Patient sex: M
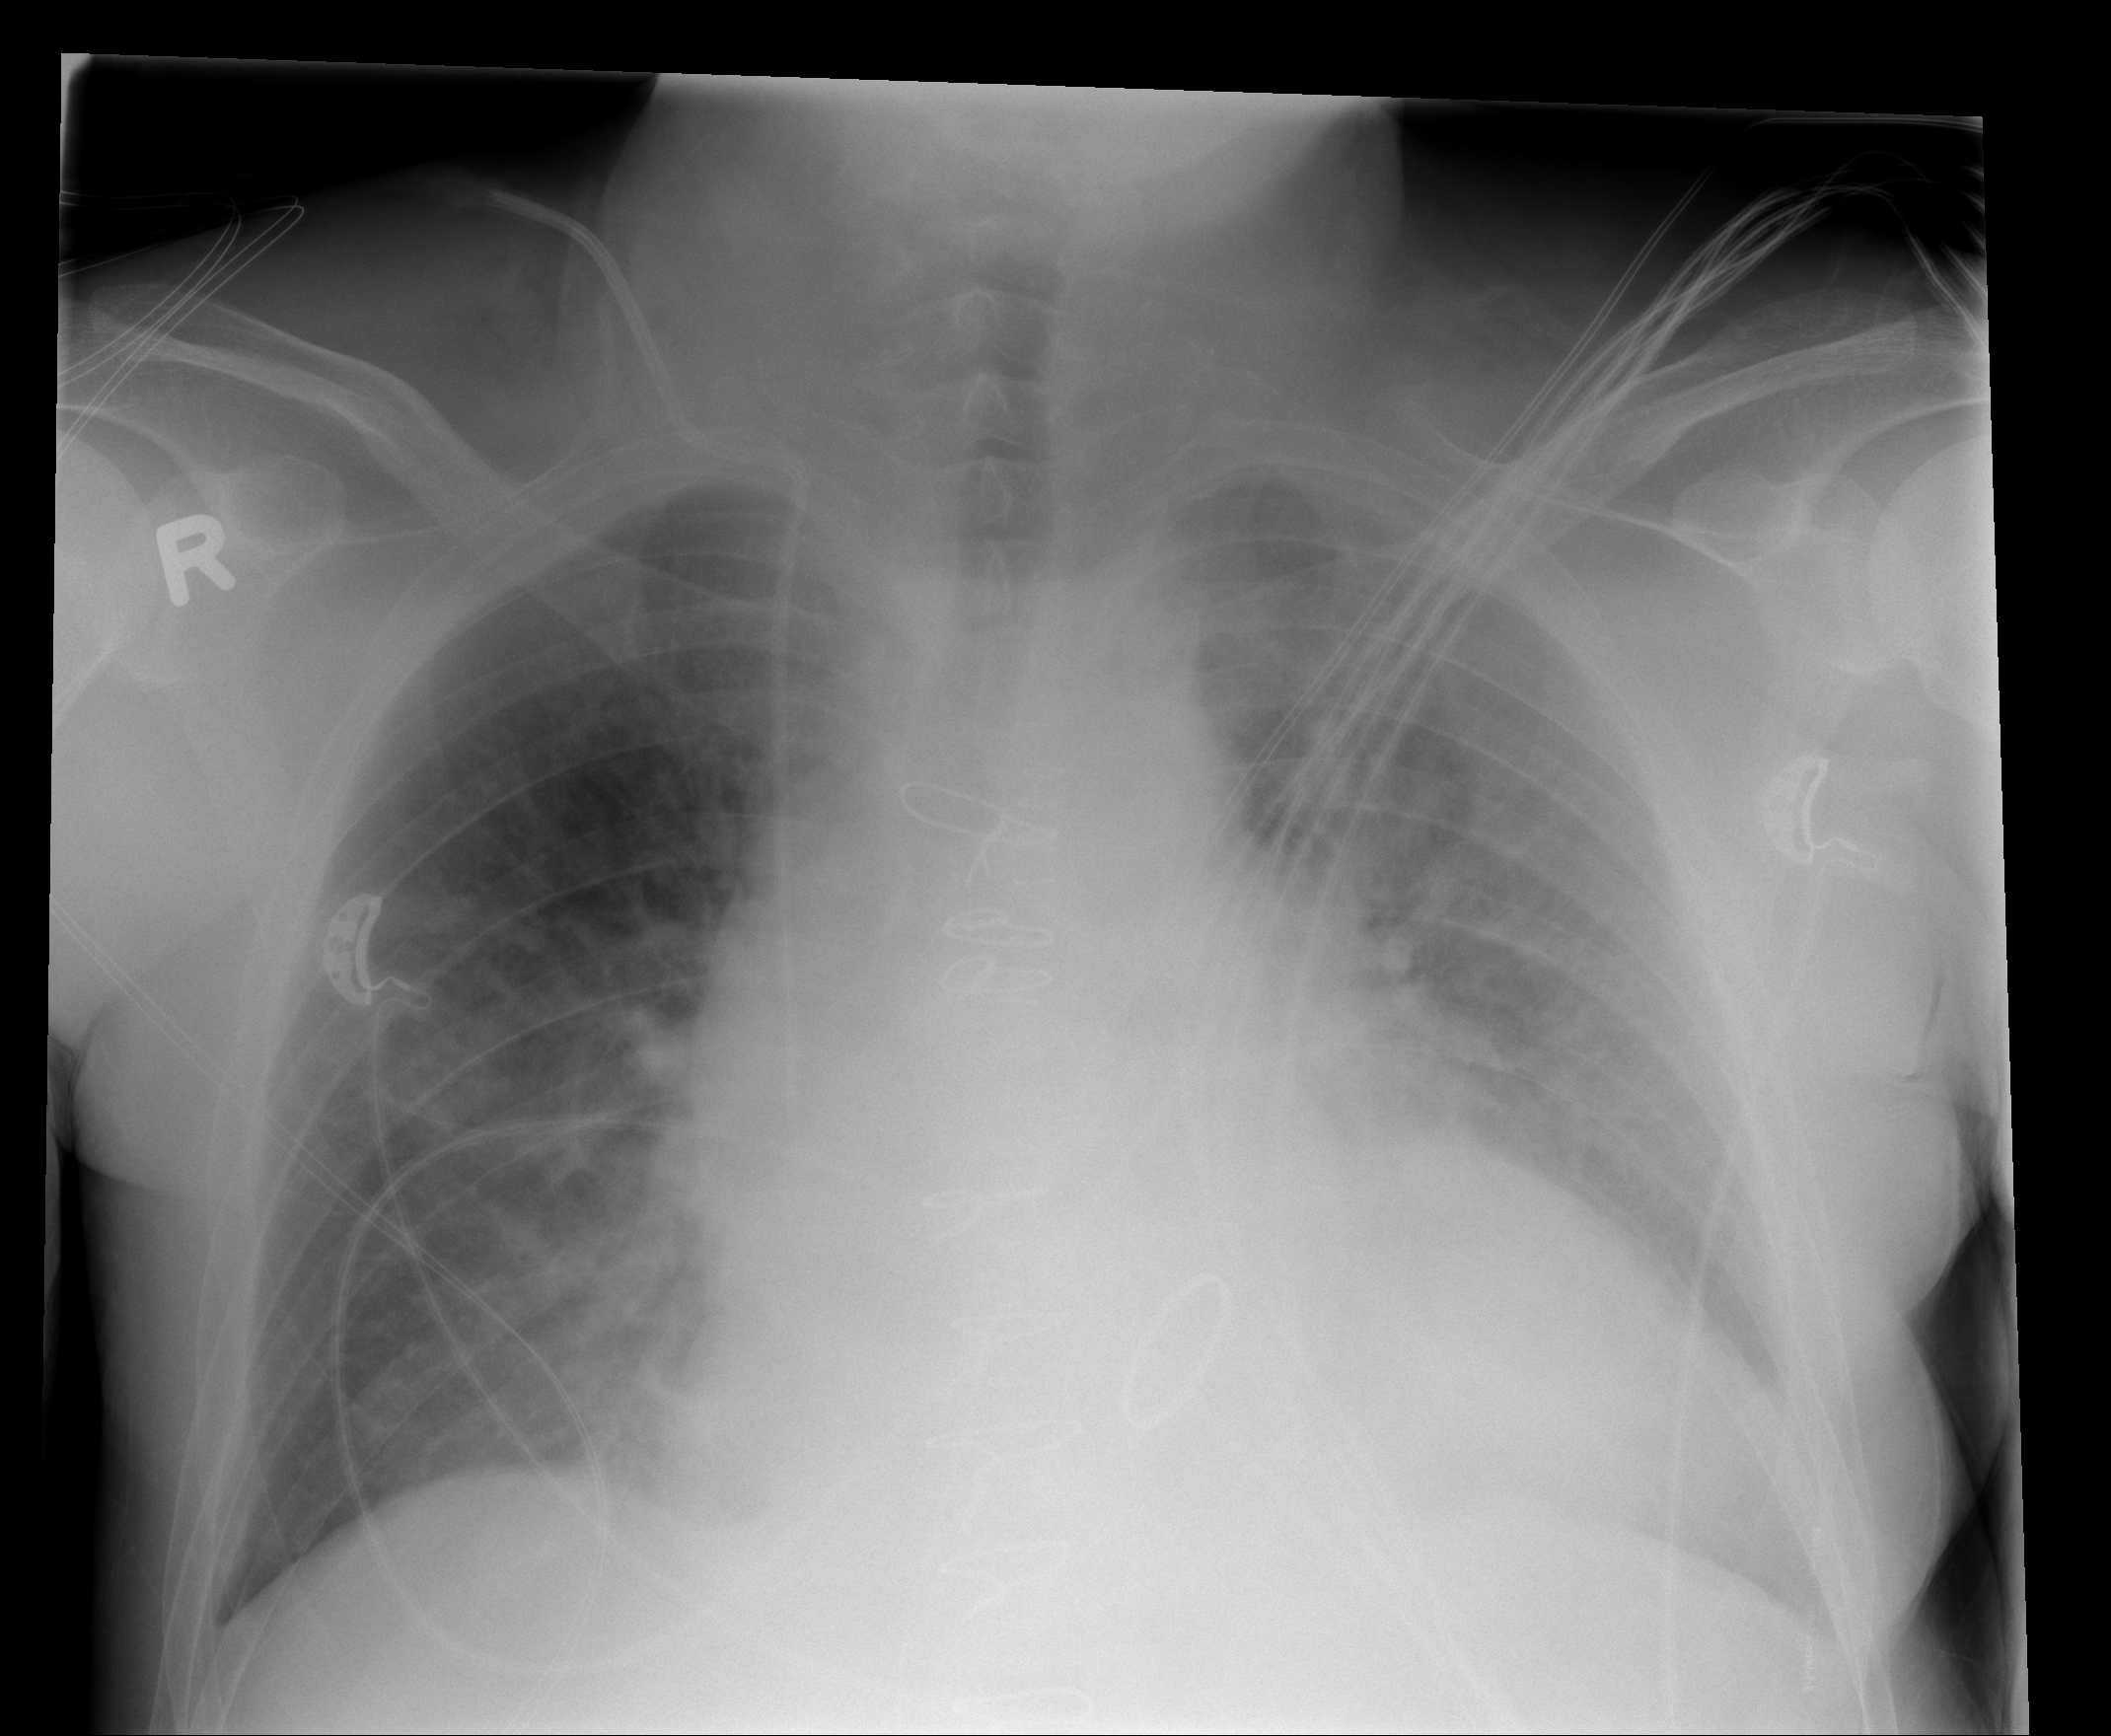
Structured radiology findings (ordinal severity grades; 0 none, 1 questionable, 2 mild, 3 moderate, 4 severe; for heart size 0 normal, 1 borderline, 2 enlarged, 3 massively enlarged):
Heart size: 2
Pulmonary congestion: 1
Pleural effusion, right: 0
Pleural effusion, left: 3
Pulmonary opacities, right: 2
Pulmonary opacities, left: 3
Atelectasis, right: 0
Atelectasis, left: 0